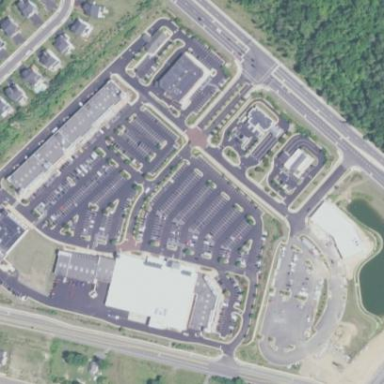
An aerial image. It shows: Retail area.